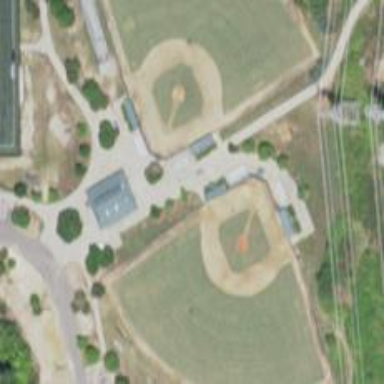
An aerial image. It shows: Grass pitch designated for baseball.